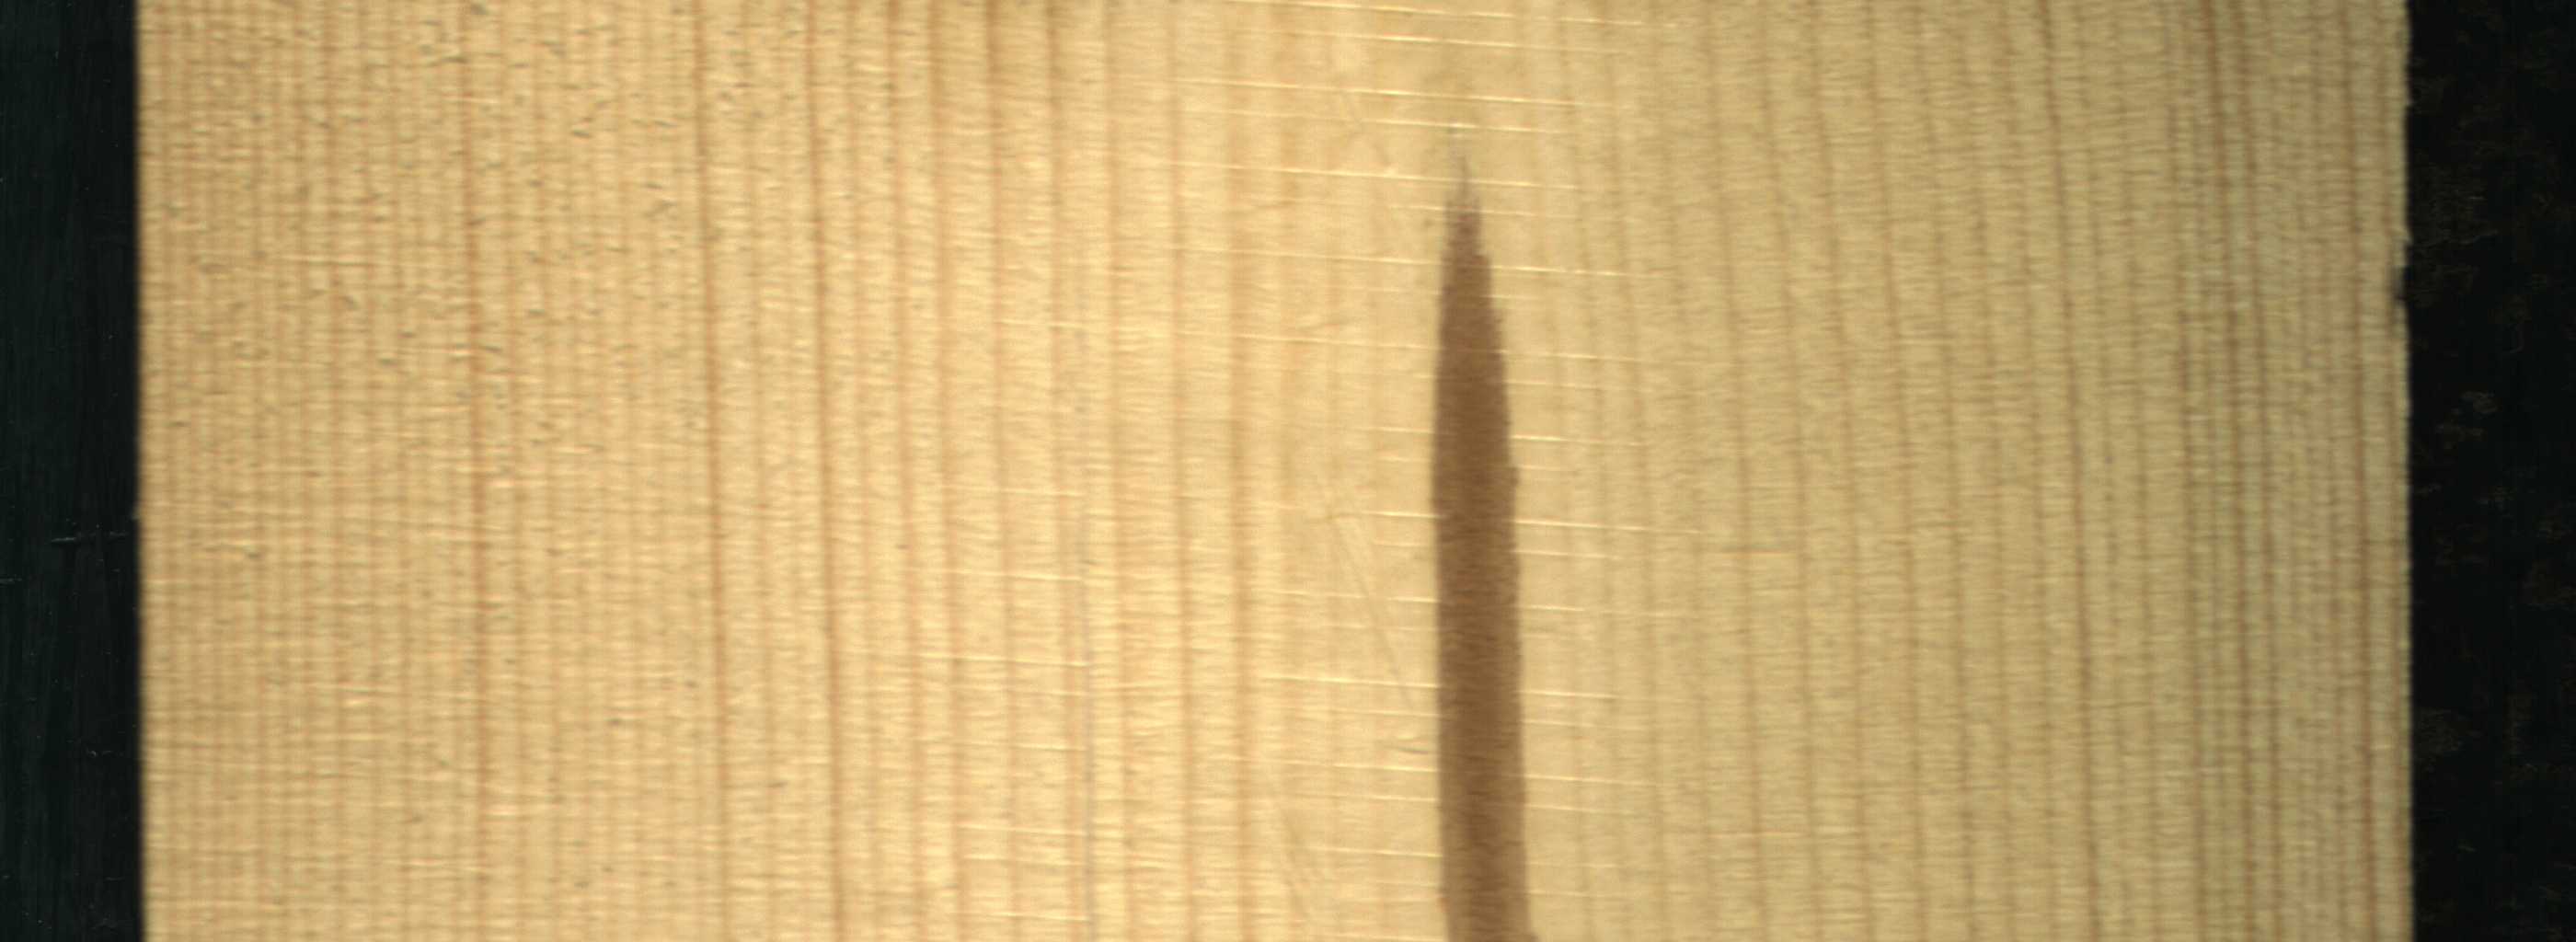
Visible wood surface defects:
Marrow